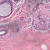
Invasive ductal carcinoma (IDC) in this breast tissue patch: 0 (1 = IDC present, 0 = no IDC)